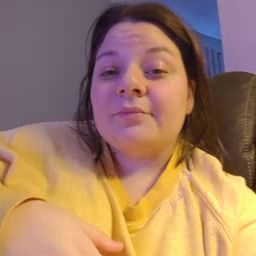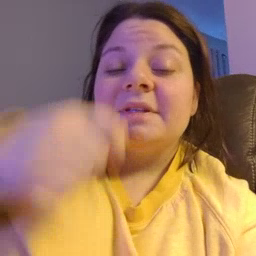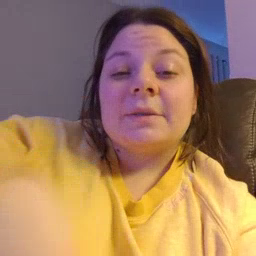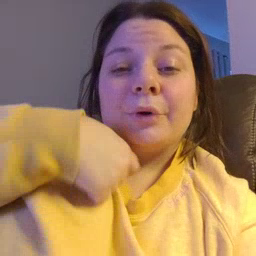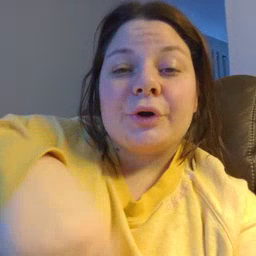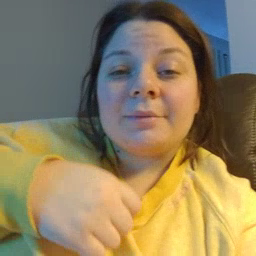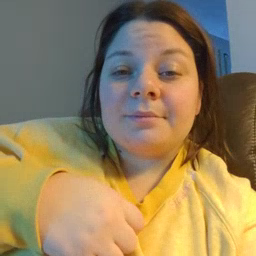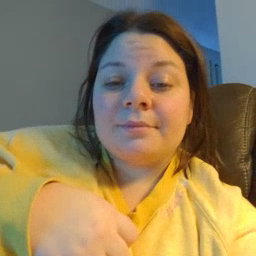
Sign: zipper